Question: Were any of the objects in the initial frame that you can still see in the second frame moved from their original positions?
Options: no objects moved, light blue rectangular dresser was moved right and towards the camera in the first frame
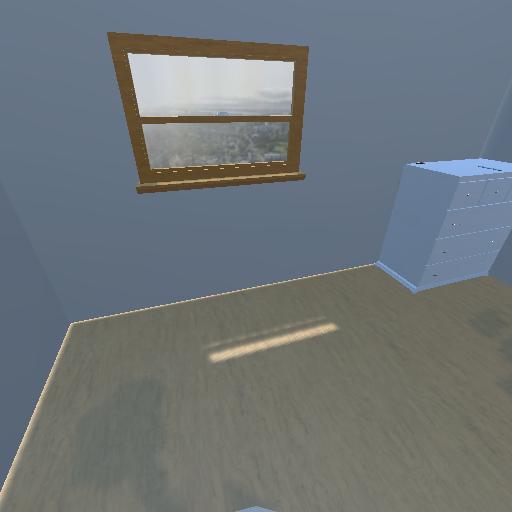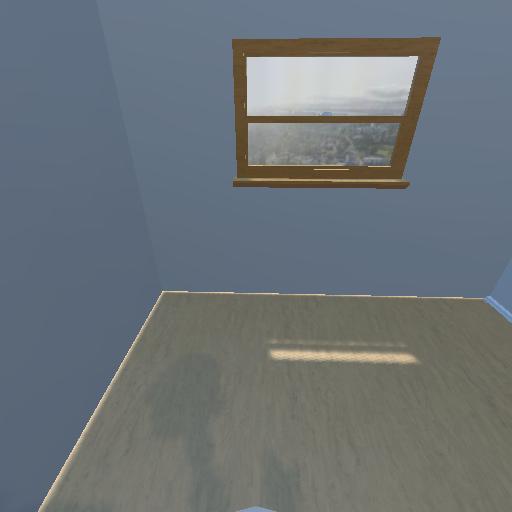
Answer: no objects moved